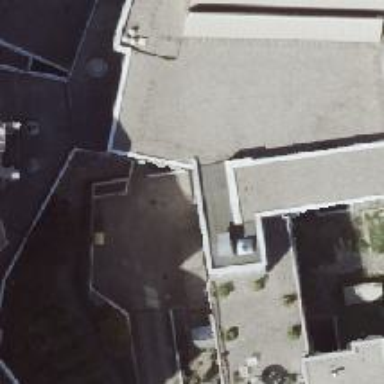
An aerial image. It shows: Part of building with flat grey roof made of gravel. The building itself is light grey in color.